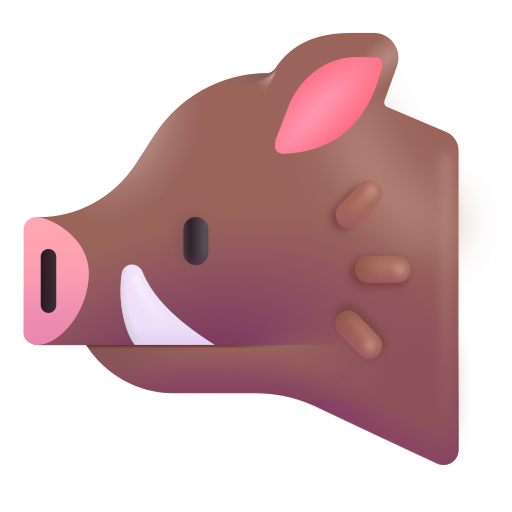
boar color